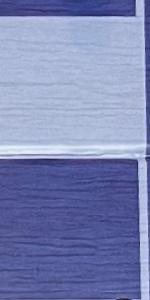
Label: Empty